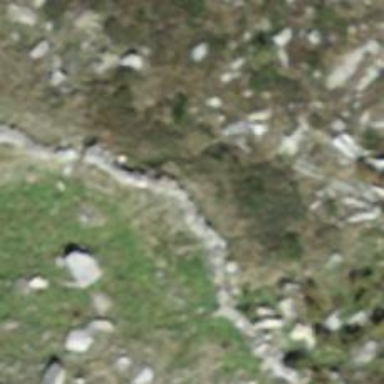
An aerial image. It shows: Wall is shown in the image.